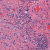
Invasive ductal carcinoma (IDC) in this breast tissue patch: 1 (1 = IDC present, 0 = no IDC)